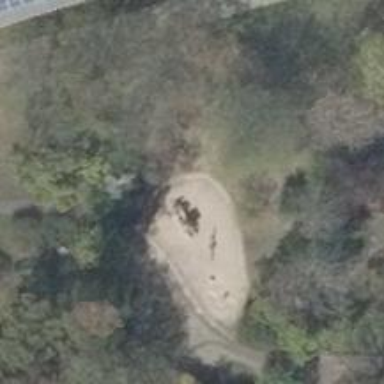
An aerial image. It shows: Playground with playhouse.